Field crop: tomato
Growth stage: 1
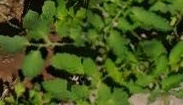
Species: tomato